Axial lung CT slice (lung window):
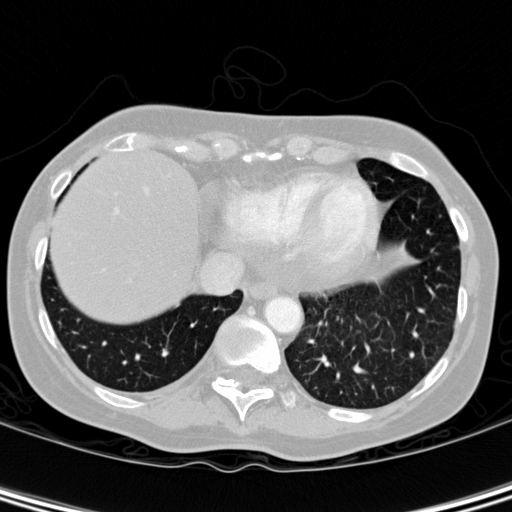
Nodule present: no